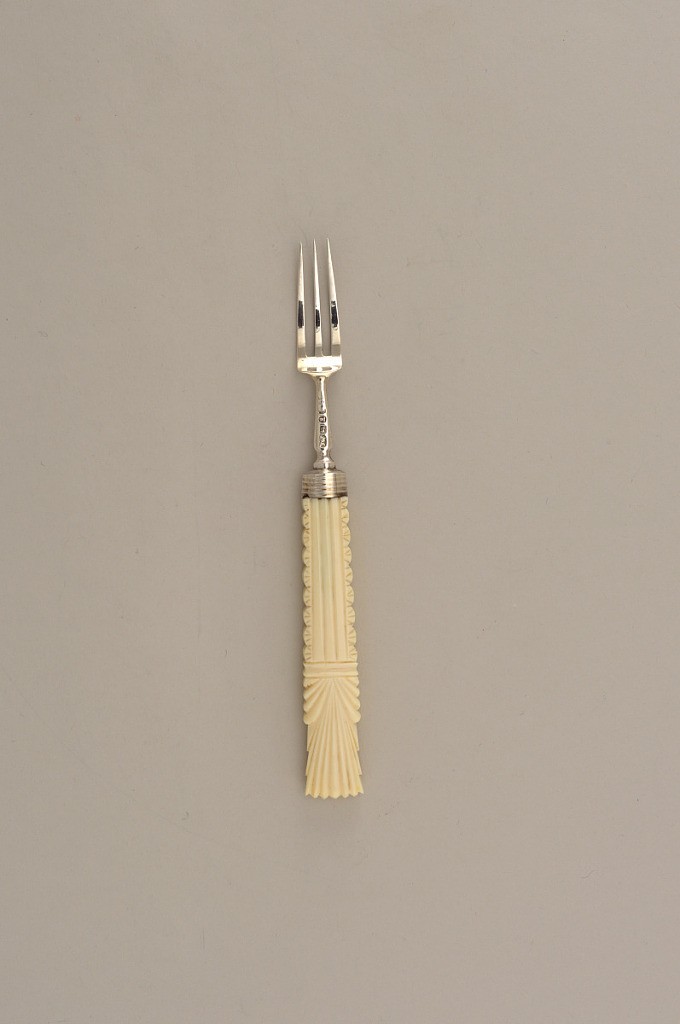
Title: Small Fork with Fluted Ivory Handle
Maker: Joseph Willmore
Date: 1829
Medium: ivory, silver
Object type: fork
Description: Three tined fork with curving up to sharp edged shoulder. Baluster shaped neck, meeting banded ferrule at join of ivory handle. Rectangular, tapering, ivory handle. On both obverse and reverse, carved with central reeded panel, with perpendicular reeding on sides. Horizontal banded section breaking stem from terminal. terminating in tiered radiating diagonal reeding fanning out to corners of terminal.